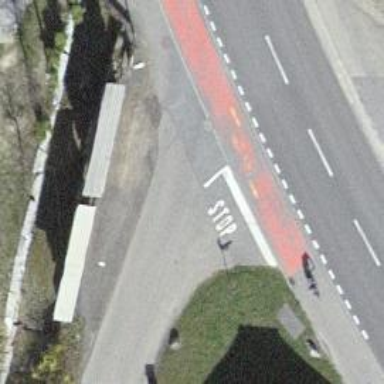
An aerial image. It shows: Uncontrolled road crossing.